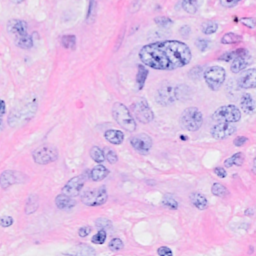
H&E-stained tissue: Breast